Question: I have got requirement like i need to find the parent grid row checkbox and if parent grid row checkbox is checked then i need to set all child grid checkboxes to true for that parent grid row checkbox for that purpose I have done like this....
'''
<script type="text/javascript">
$(document).ready(function () {
$('#btnMove').click(function () {
var parentgrid = $('#GridParent').data('kendoGrid');
var childGrid = $('#GridParent').closest(".k-grid").data("kendoGrid");
var Count = $('#Gridparent').data("kendoGrid").dataSource.total();
alert(Count);
for (i = 0; i < Count; i++)
{
var isChecked = parentgrid.tbody.find('tr:eq(' + i + ')').find('td').find('.chkbxq').is(':checked');
alert(isChecked); // here i need to get the property of parent grid row checkbox and I am not getting this alert....
if (isChecked == true)
{
var allchildgridchkboxes = childGrid.tbody.find('td').find('chkbx');
alert(allchildgridchkboxes); // i am not getting this alert
// here i need to set the all checkboxes checked property to true
}
}
});
});
</script>
'''
and this is my view where i am defining checkboxes in grid ...
View
'''
@using (Html.BeginForm())
{
@(Html.Kendo().Grid<Topco.TopMapp.MVC.Models.CostPageSearch>()
.Name("Gridparent")
.Columns(columns =>
{
columns.Template(@<text></text>).ClientTemplate("<input id='checkbox' onclick='grdChkBoxClick(this);' class='chkbxq' type='checkbox' />").Width(30);
columns.Bound(e => e.CostPage).Width(100);
columns.Bound(e => e.Description).Width(100);
columns.Bound(e => e.VendorName).Width(100);
columns.Bound(e => e.BillTypeDirect).Width(100);
columns.Bound(e => e.BillTypeWarehouse).Width(100);
columns.Bound(e => e.VendorName).Width(100);
})
.ClientDetailTemplateId("client-template")
.HtmlAttributes(new { style = "height:480px;" })
.DataSource(dataSource => dataSource
.Ajax()
.PageSize(6)
.Read(read => read.Action("HierarchyBinding_Employees", "CostPageDisplay"))
)
.Events(events => events.DataBound("dataBound"))
)
<script id="client-template" type="text/kendo-tmpl">
@(Html.Kendo().Grid<Topco.TopMapp.MVC.Models.ItemsDescriptionModel>()
.Name("grid_#=CostPage#")
.Columns(columns =>
{
columns.Template(@<text></text>).ClientTemplate("<input id='checkbox' onclick='grdChkBoxClick(this); 'class='chkbxq' type='checkbox'/>").Width(30);
columns.Bound(o => o.ItemId).Width(100);
columns.Bound(o => o.ItemDescription).Width(100);
columns.Bound(o => o.BrandCode).Width(100);
columns.Bound(o => o.PackSize).Width(100);
})
.DataSource(dataSource => dataSource
.Ajax()
.PageSize(5)
.Read(read => read.Action("HierarchyBinding_Orders", "CostPageDisplay" , new { employeeID = "#=CostPage#" }))
)
.ToClientTemplate()
)
</script>
<script>
function dataBound() {
this.expandRow(this.tbody.find("tr.k-master-row").first());
//alert('1');
}
</script>
'''
would any one pls help on this ... how to find the parent grid row checkbox checked and how to get all checkboxes for child grid ....
pls look at the image ...i need to get the checkbox reference for both grids

'''
<script type="text/javascript">
$(document).ready(function () {
$('#btnMove').click(function () {
debugger;
alert("button clicked");
var parentgrid = $('#GridParent').data('kendoGrid');
var count = $('#Gridparent').data('kendoGrid').dataSource.total();
alert(count);
var ischeckedone = parentgrid.tbody.find('td').find('.chkbxq').is(':checked');
alert(ischeckedone);
var rows = parentgrid.table.find('>tbody>tr').find('tr.k-state-selected').dataSource.total();
alert(rows);
//var sel = rows[0].cells[1].innerHTML;
//alert(sel);
//var gridchild = parentgrid.parents("[data-role=grid]").data("kendoGrid");
//var COUNT = parentgrid.parents("[data-role=grid]").data("kendoGrid").dataSource.total();
//var childGrid = $('#GridParent').closest(".k-grid").data("kendoGrid");
//var childgrid = parentgrid.detailCell.find('>.k-grid').data().kendoGrid;
//var anothercount = $('#GridParent').closest(".k-grid").data("kendoGrid").dataSource.total();
//alert(anothercount);
// var childrows = parentgrid.detailCell.find('>.k-grid').data().kendoGrid.dataSource.total();
// alert(childrows);
var chekbox = parentgrid.table.find('tr').find('td:first input').find('.chkbxq').is(':checked');
alert(chekbox);
for (i = 0; i < Count; i++) {
// var isChecked = parentgrid.tbody.find('tr:eq(' + i + ')').find('td').find('.chkbxq').is(':checked');
var chekbox = parentgrid.table.find('tr').find('td:first input').find('.chkbxq').is(':checked');
alert(chekbox);// din't worked
alert(isChecked);// din't worked
if (isChecked == true)
{
var allchildgridchkboxes = childGrid.tbody.find('td').find('chkbx');
alert(allchildgridchkboxes); // din't worked
}
}
});
});
</script>
'''
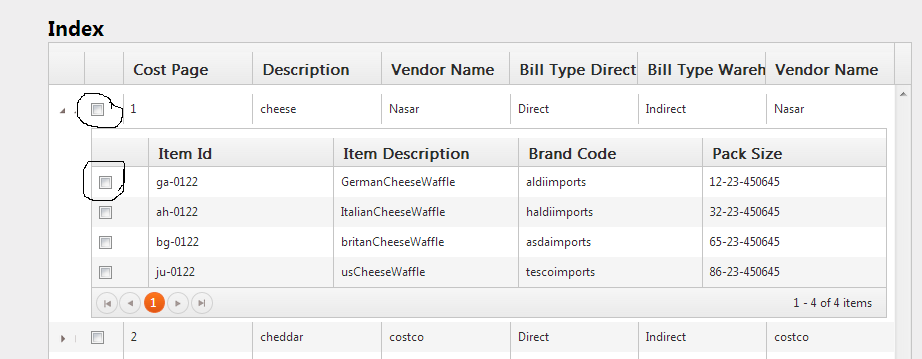
Answer: In my code i have 'checkbox' in 'header' not in 'td' but this help you to find corresponding 'child grid' 'checkbox' to,
'''
<script type="text/javascript">
$(document).ready(function () {
$('#grid12').on("click", ".chkbxq", function (e) {
var $this = $(this);
var selected = $this.is(':checked');
var id = $this.attr('id');
var value = id.replace('checkbox_', '');
var rowIndex = $this.parent().index();
var cellIndex = $this.parent().parent().index();
var grid = $("#grid12").data("kendoGrid");
var datatItem = grid.dataItem(grid.tbody.find('tr:eq(' + cellIndex + ')'));
var childgridid = $('.k-detail-row').find('td.k-detail-cell').find('div.k-grid').attr('id');
var valurchildgrid = childgridid.replace('grid_', '');
var childrowscount = $('div[id*="grid_' + valurchildgrid + '"]').data("kendoGrid").dataSource.total();
var check = $('.k-detail-row').find('td.k-detail-cell').find('div.k-grid').find('table').find('tbody').find('input[id*="checkboxChild_' + value + '"]').each(function () {
if (selected == true) {
$(this).attr('checked', 'checked');
}
else {
$(this).attr('checked', false);
}
});
});
});
</script>
'''
'''
<script id="client-template" type="text/kendo-tmpl">
@(Html.Kendo().Grid<TwoModelInSinglePageModel.SampleGridModel>()
.Name(" grid_#=CostPage#")
.Columns(columns =>
{
columns.Template(@<text></text>).ClientTemplate("<input id='checkboxChild_#=inx#' 'class='checkchild' type='checkbox'/>").Width(30);
columns.Bound(o => o.SampleDescriptionGrid).Width(100);
columns.Bound(o => o.SampleCodeGrid).Width(100);
columns.Bound(o => o.SampleItemsGrid).Width(100);
})
.DataSource(dataSource => dataSource
.Ajax()
.PageSize(5)
.Read(read => read.Action("ReadGrid", "Test"))
)
.ToClientTemplate()
)
</script>
@using (Html.BeginForm("GridListView", "Test", FormMethod.Post))
{
@*<input id="Submit1" type="button" value="SubmitValue" />*@
<input id="btnsubmit" type="button" value="SubmitValue" />
@(Html.Kendo().Grid<TwoModelInSinglePageModel.SampleModel>()
.Name("grid12")
.Columns(columns =>
{
columns.Bound(p => p.studentclass).HeaderTemplate("<input id='selectall' class='chkbxq' type='checkbox' />").ClientTemplate("<input id='checkbox_#=inx#' class='chkbxq' type='checkbox' />");
columns.Bound(p => p.SampleDescription);
columns.Bound(p => p.SampleCode);
columns.Bound(p => p.SampleItems);
})
.ClientDetailTemplateId("client-template")
.AutoBind(true) // here I am disabling automatic binding at page load
.DataSource(dataSource => dataSource
.Ajax()
.Read(read => read.Action("Read", "Test"))
)
)
'''
In Child Grid pass 'unique-key' in each child 'checkbox'. 'INX' is our 'unique-key'.Pass 'Unique-key' like this 'id='checkboxChild_#=inx#''.
This is demo link <URL>